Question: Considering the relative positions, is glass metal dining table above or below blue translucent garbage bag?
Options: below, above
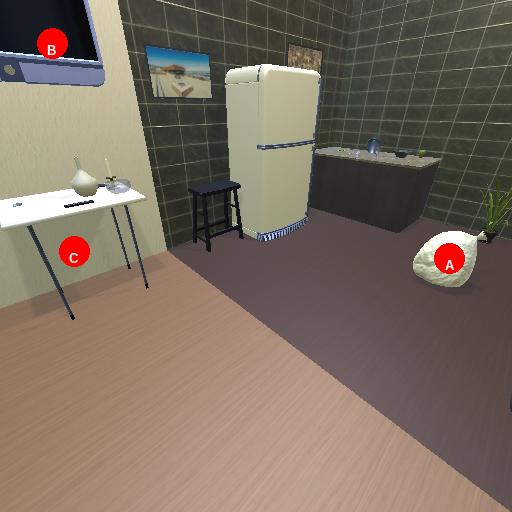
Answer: below